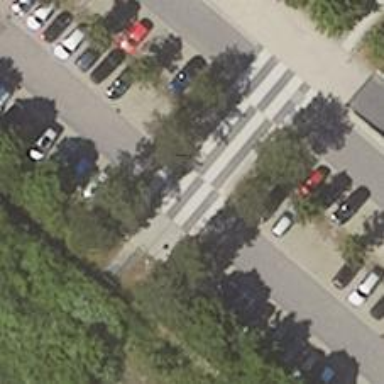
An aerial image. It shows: Road serving as parking aisle.